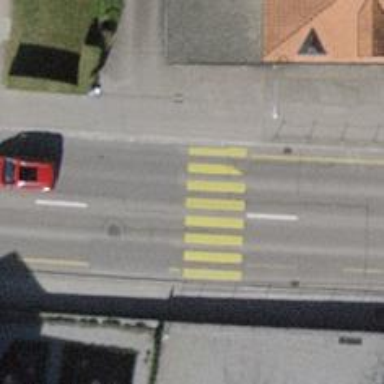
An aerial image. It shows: Pedestrian crossing with zebra markings on the footway.